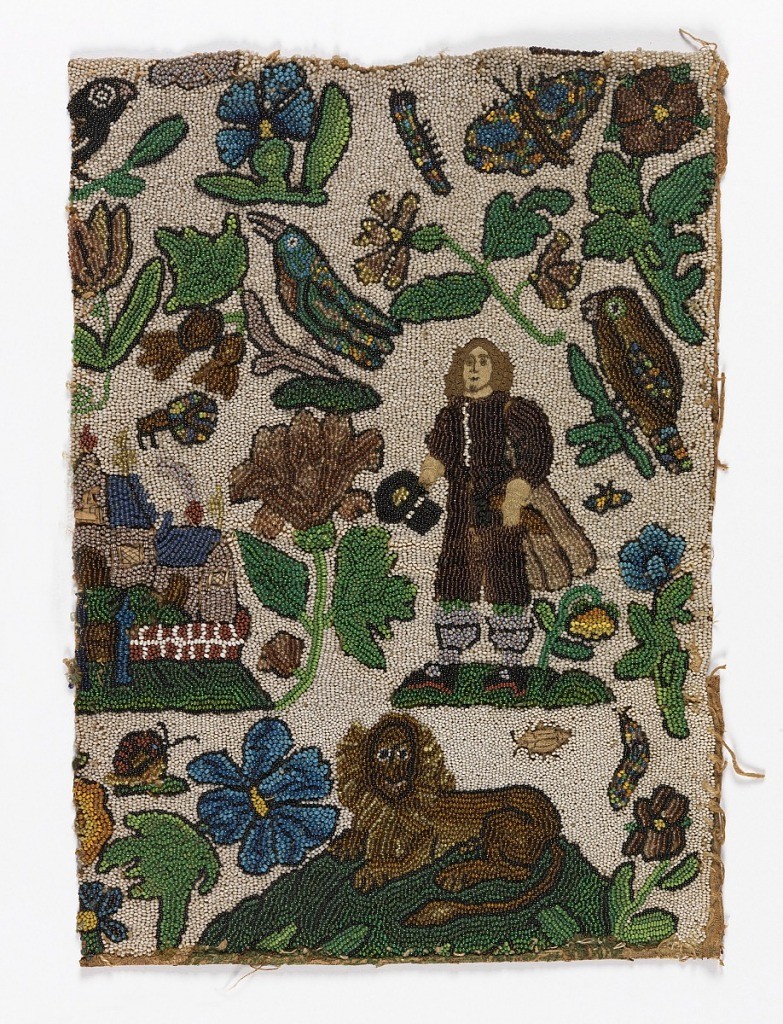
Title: Embroidered picture
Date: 17th century
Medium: glass beads, pearls, linen, silk thread, paper Technique: beads sewn on plain weave foundation
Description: Right half of a beadwork picture with a man holding his hat and a lion and part of a building.  Windows in building are paper with ink-drawn lines.